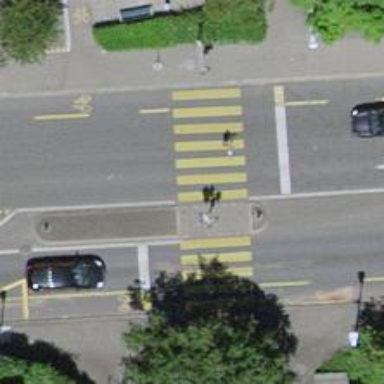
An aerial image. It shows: Road crossing with traffic signals and central island.